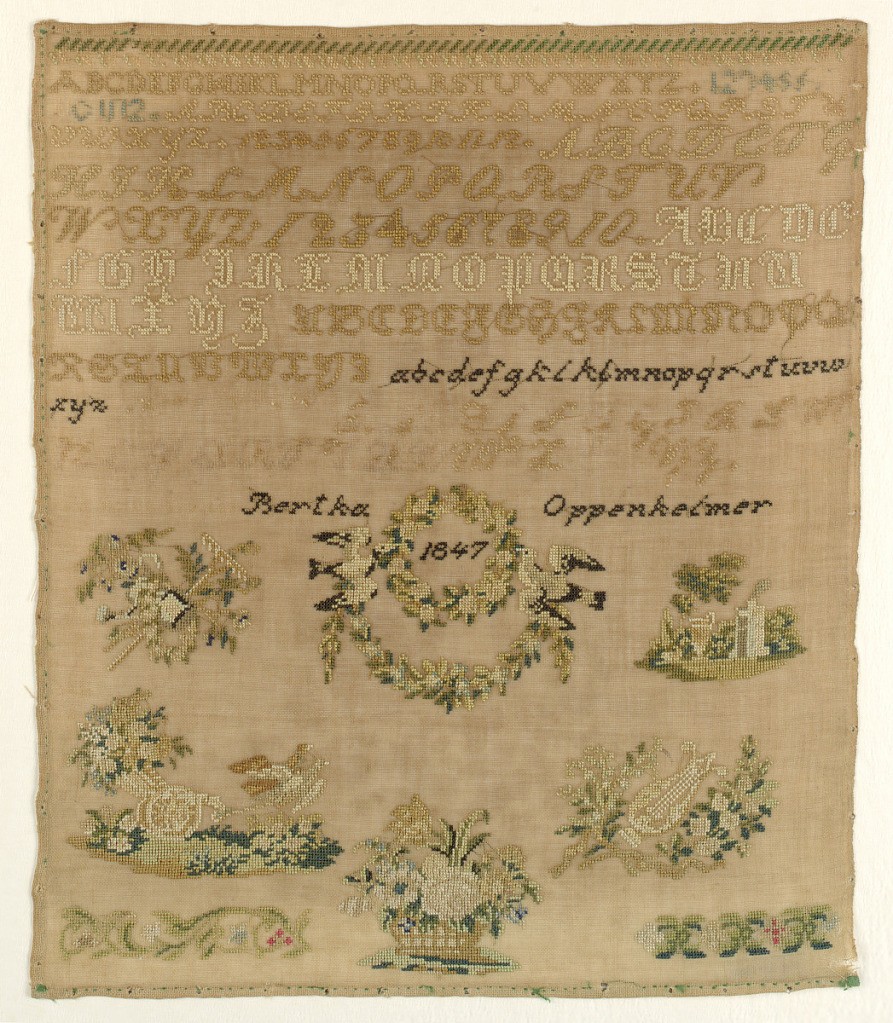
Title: Sampler
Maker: Berthe Oppenheimer
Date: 1847
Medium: silk embroidery on cotton foundation Technique: embroidered in cross and running stitches on plain weave foundation
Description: Alphabets on top, motifs on bottom, wreath in middle.